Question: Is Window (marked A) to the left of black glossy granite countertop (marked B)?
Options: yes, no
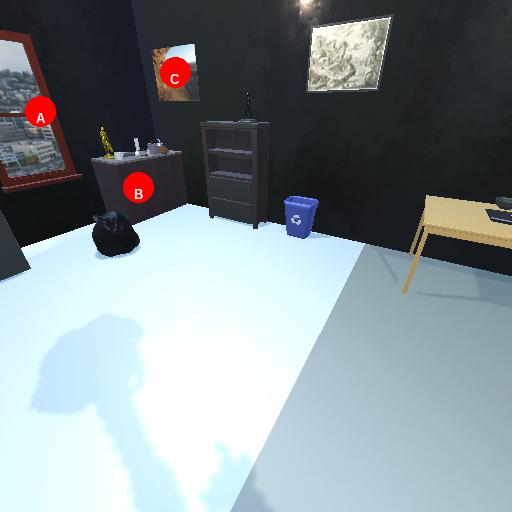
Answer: yes